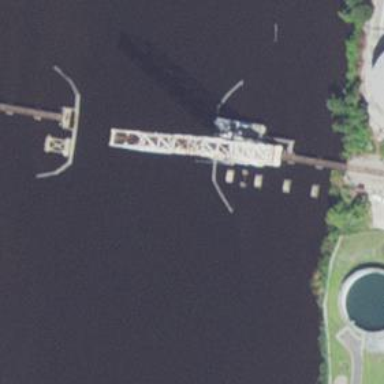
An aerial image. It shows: Bascule movable railway bridge.